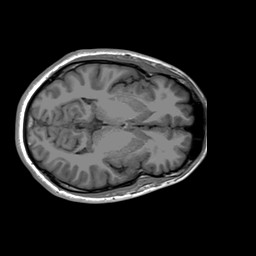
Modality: T1w
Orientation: coronal
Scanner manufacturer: philips